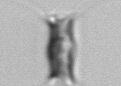
Label: Chaetoceros_similis